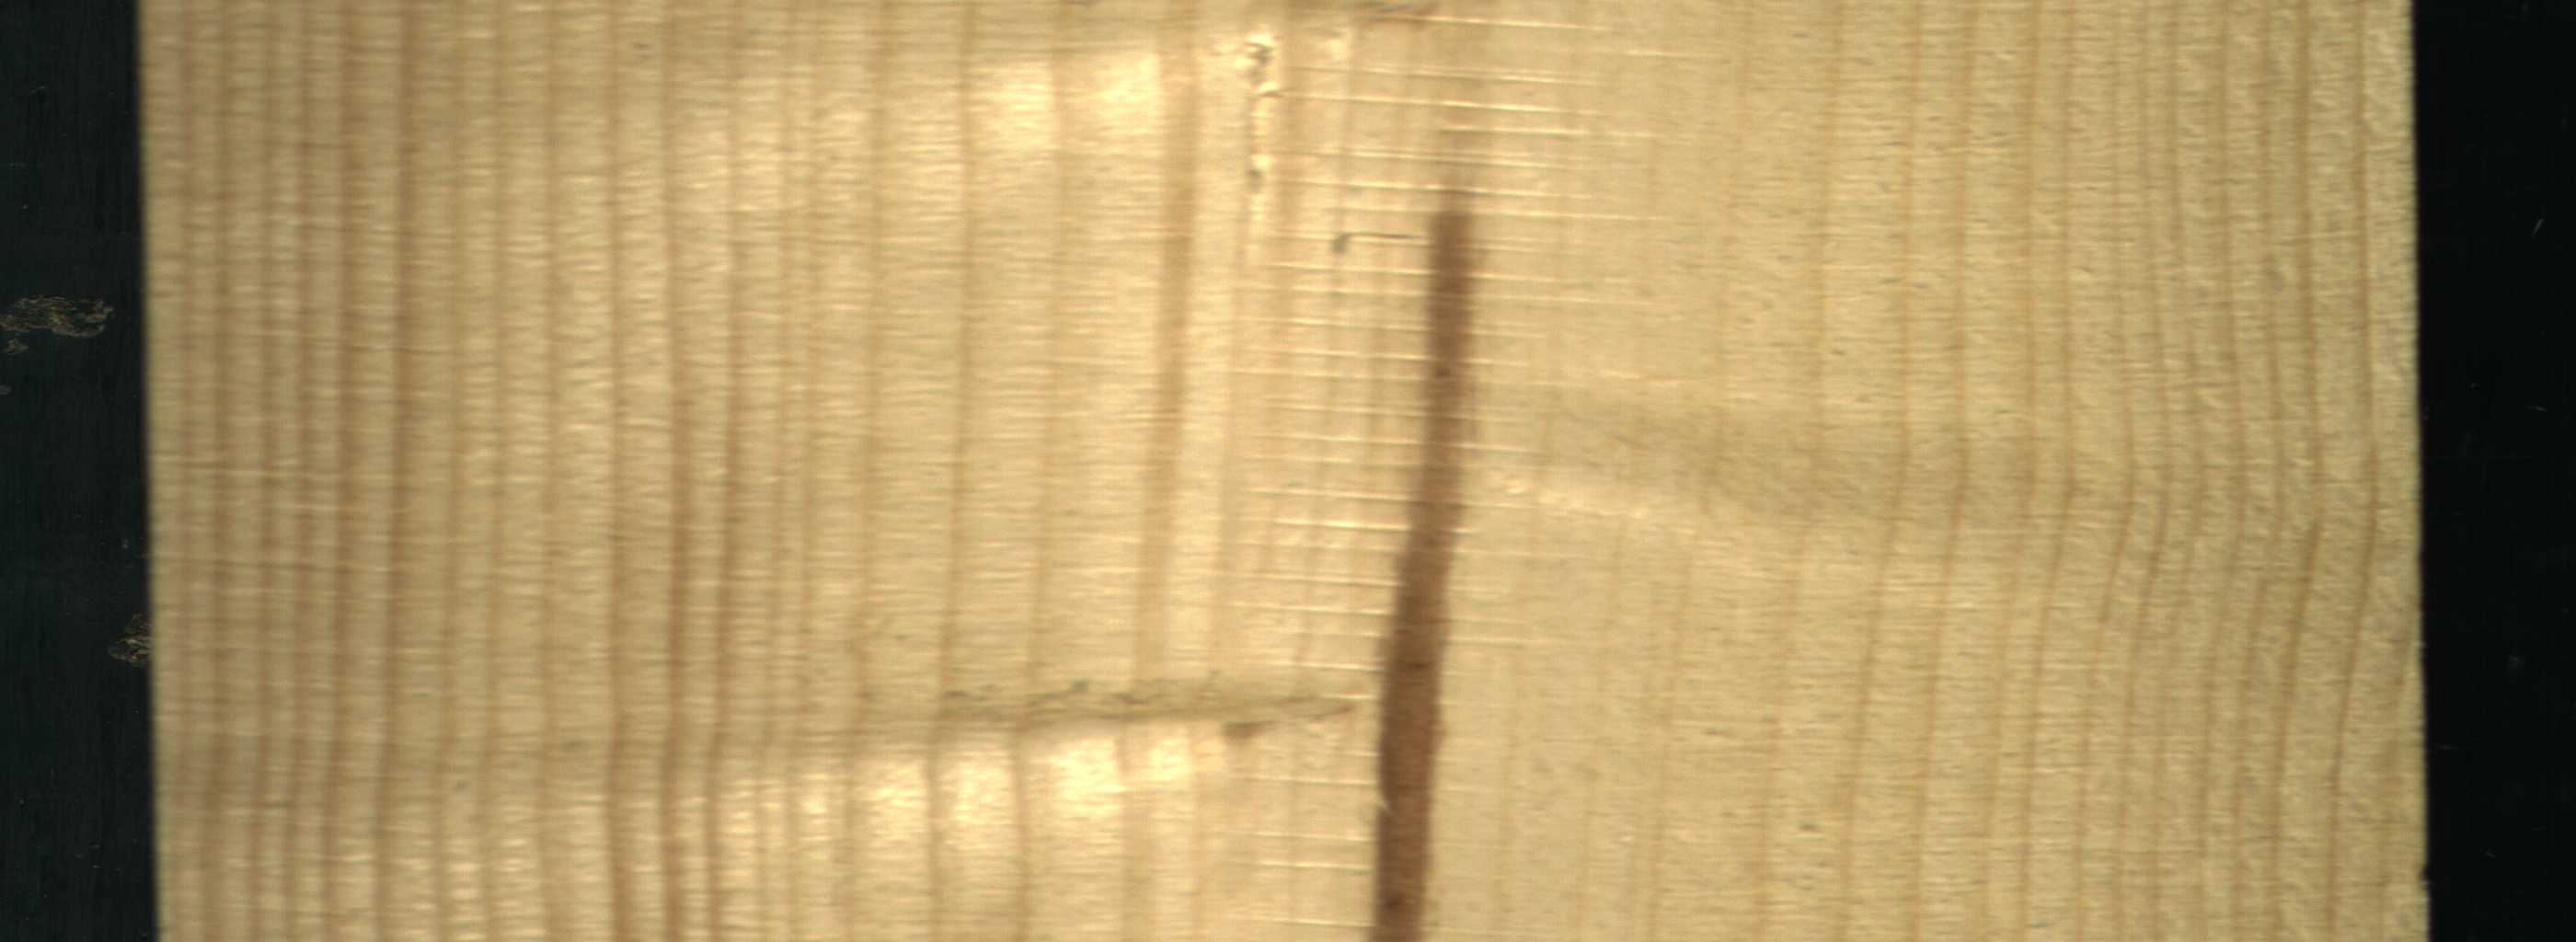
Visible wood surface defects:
Marrow